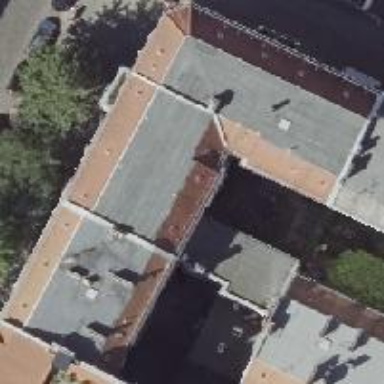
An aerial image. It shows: White apartment building with red gambrel roof made of roof tiles.